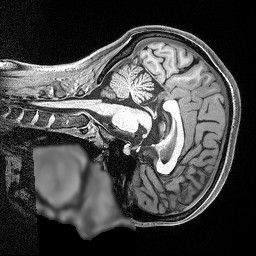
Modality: T1w
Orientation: sagittal
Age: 30
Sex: female
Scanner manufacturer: siemens
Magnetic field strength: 3 T
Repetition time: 2.5 s
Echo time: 0.0029 s